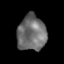
Tissue: skin
Cell type: Epithelial cells
Senescence score: 0.244
Nuclear area (px): 993
Mean DAPI intensity: 110.216